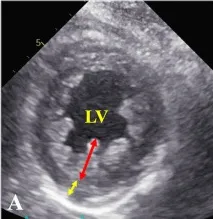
Transthoracic echocardiogram. (A) Parasternal short axis of the mid left ventricle demonstrating two-layer myocardial structure, with a ratio of ticker non-compacted (redline) to thin compacted (yellow line) myocardium >2 at end-systole in the inferolateral segment.
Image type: radiology (ultrasound)